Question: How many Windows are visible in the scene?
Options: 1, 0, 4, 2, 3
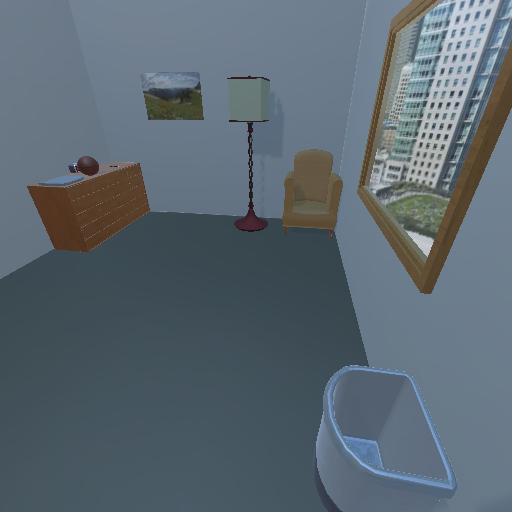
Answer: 1